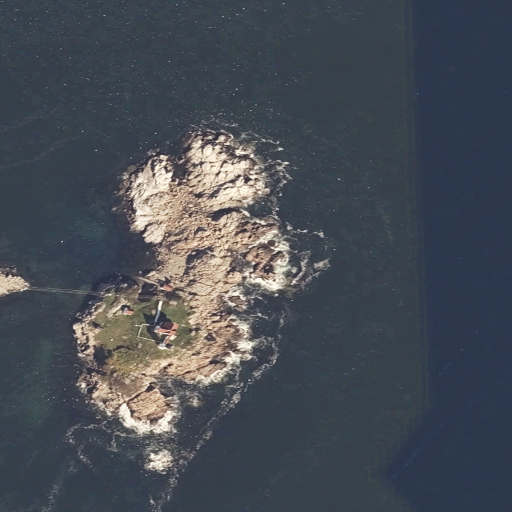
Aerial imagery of island in Maine named Cape Neddick Nubble containing open water, herbaceous wetlands, barren land, shrub, and grassland